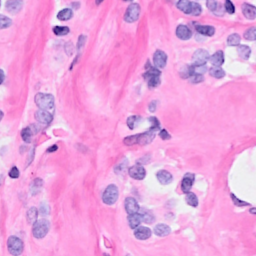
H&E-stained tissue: Breast